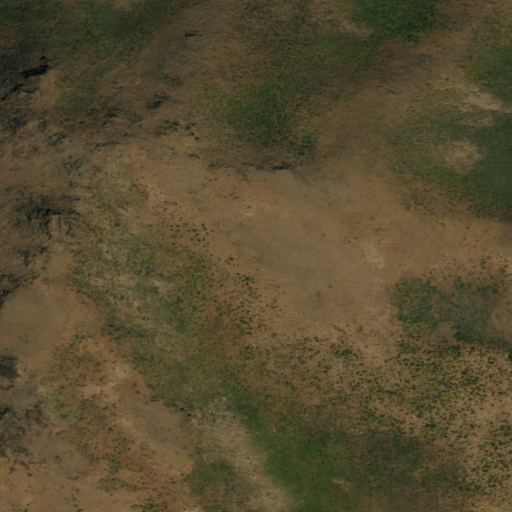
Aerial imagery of mountain in Nevada named House Creek Butte containing grassland, shrub, evergreen forest, and deciduous forest